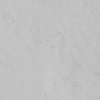
Atmospheric dust classification: not_dusty